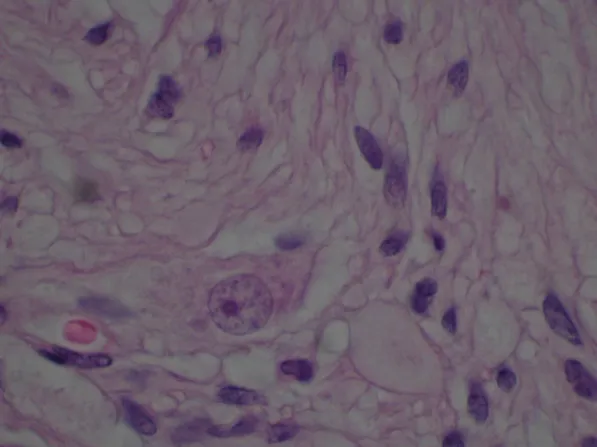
Photomicrograph showing the ganglionic cells having large round nuclei with chromatin clearing and large central nucleoli. The cytoplasm is abundant and amphophilic staining. The ganglionic cells are admixed with the spindled cells (Hematoxylin and Eosin original magnification x400).
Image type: pathology (h&e)